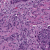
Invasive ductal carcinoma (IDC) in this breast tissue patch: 1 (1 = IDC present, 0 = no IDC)